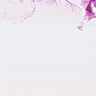
Metastatic tissue present: no